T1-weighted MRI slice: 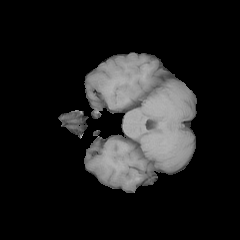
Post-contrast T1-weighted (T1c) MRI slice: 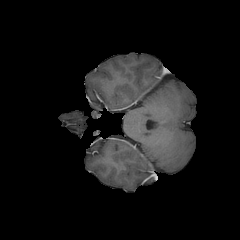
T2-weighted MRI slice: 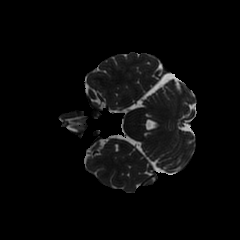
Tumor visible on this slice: no